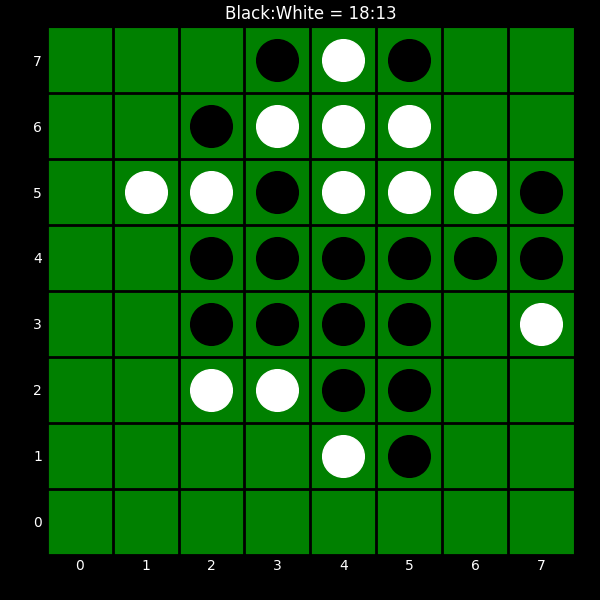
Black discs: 18
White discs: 13